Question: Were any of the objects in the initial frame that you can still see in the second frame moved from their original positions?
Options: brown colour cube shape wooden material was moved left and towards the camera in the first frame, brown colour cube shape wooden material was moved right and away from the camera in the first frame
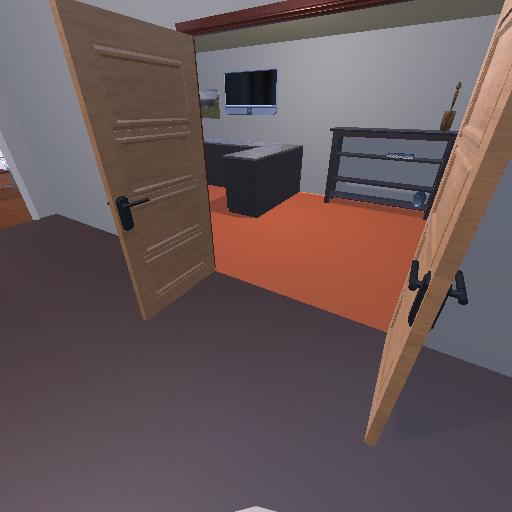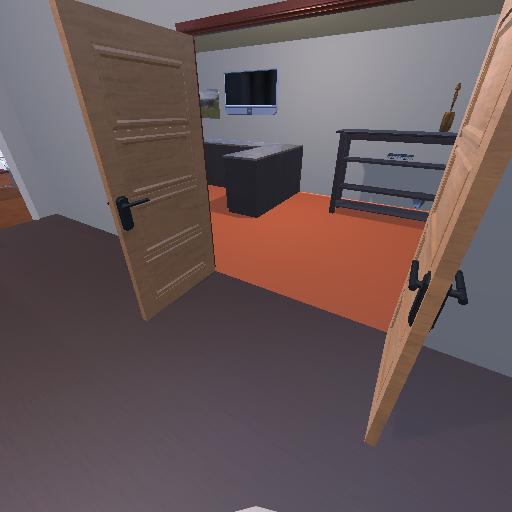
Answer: brown colour cube shape wooden material was moved left and towards the camera in the first frame